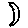
Label: moon